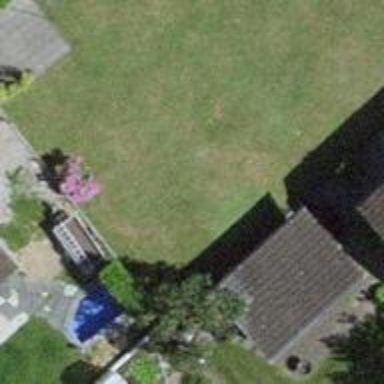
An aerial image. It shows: Shed building.